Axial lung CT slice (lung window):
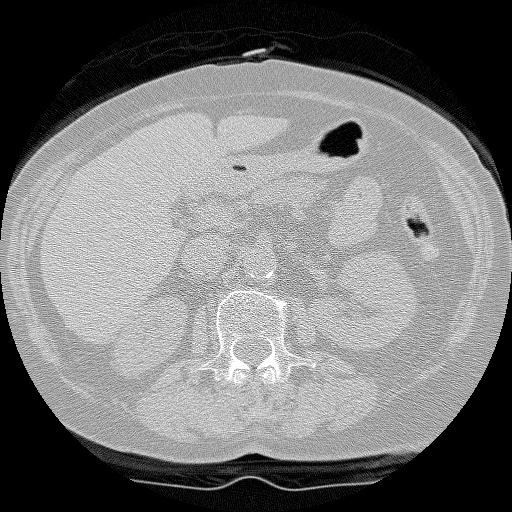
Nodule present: no